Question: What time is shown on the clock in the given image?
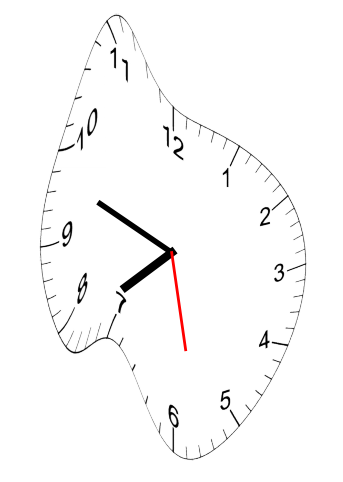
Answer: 07:48:28